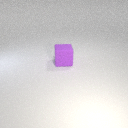
large purple rubber cube